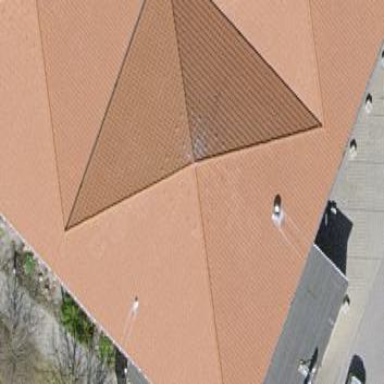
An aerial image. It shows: Building with pyramidal red roof. The overall building color is brown.